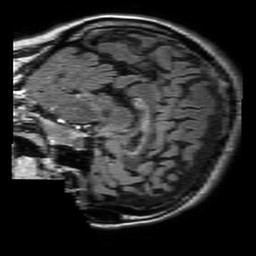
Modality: FLAIR
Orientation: sagittal
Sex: female
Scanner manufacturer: philips
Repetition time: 11 s
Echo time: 0.125 s